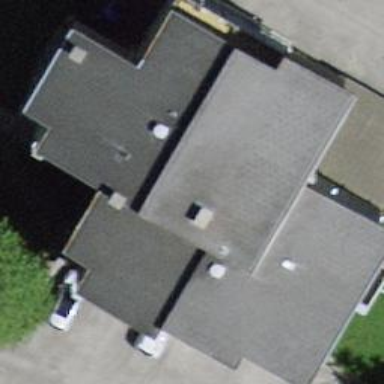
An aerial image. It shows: Apartment building with flat roof.